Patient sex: M
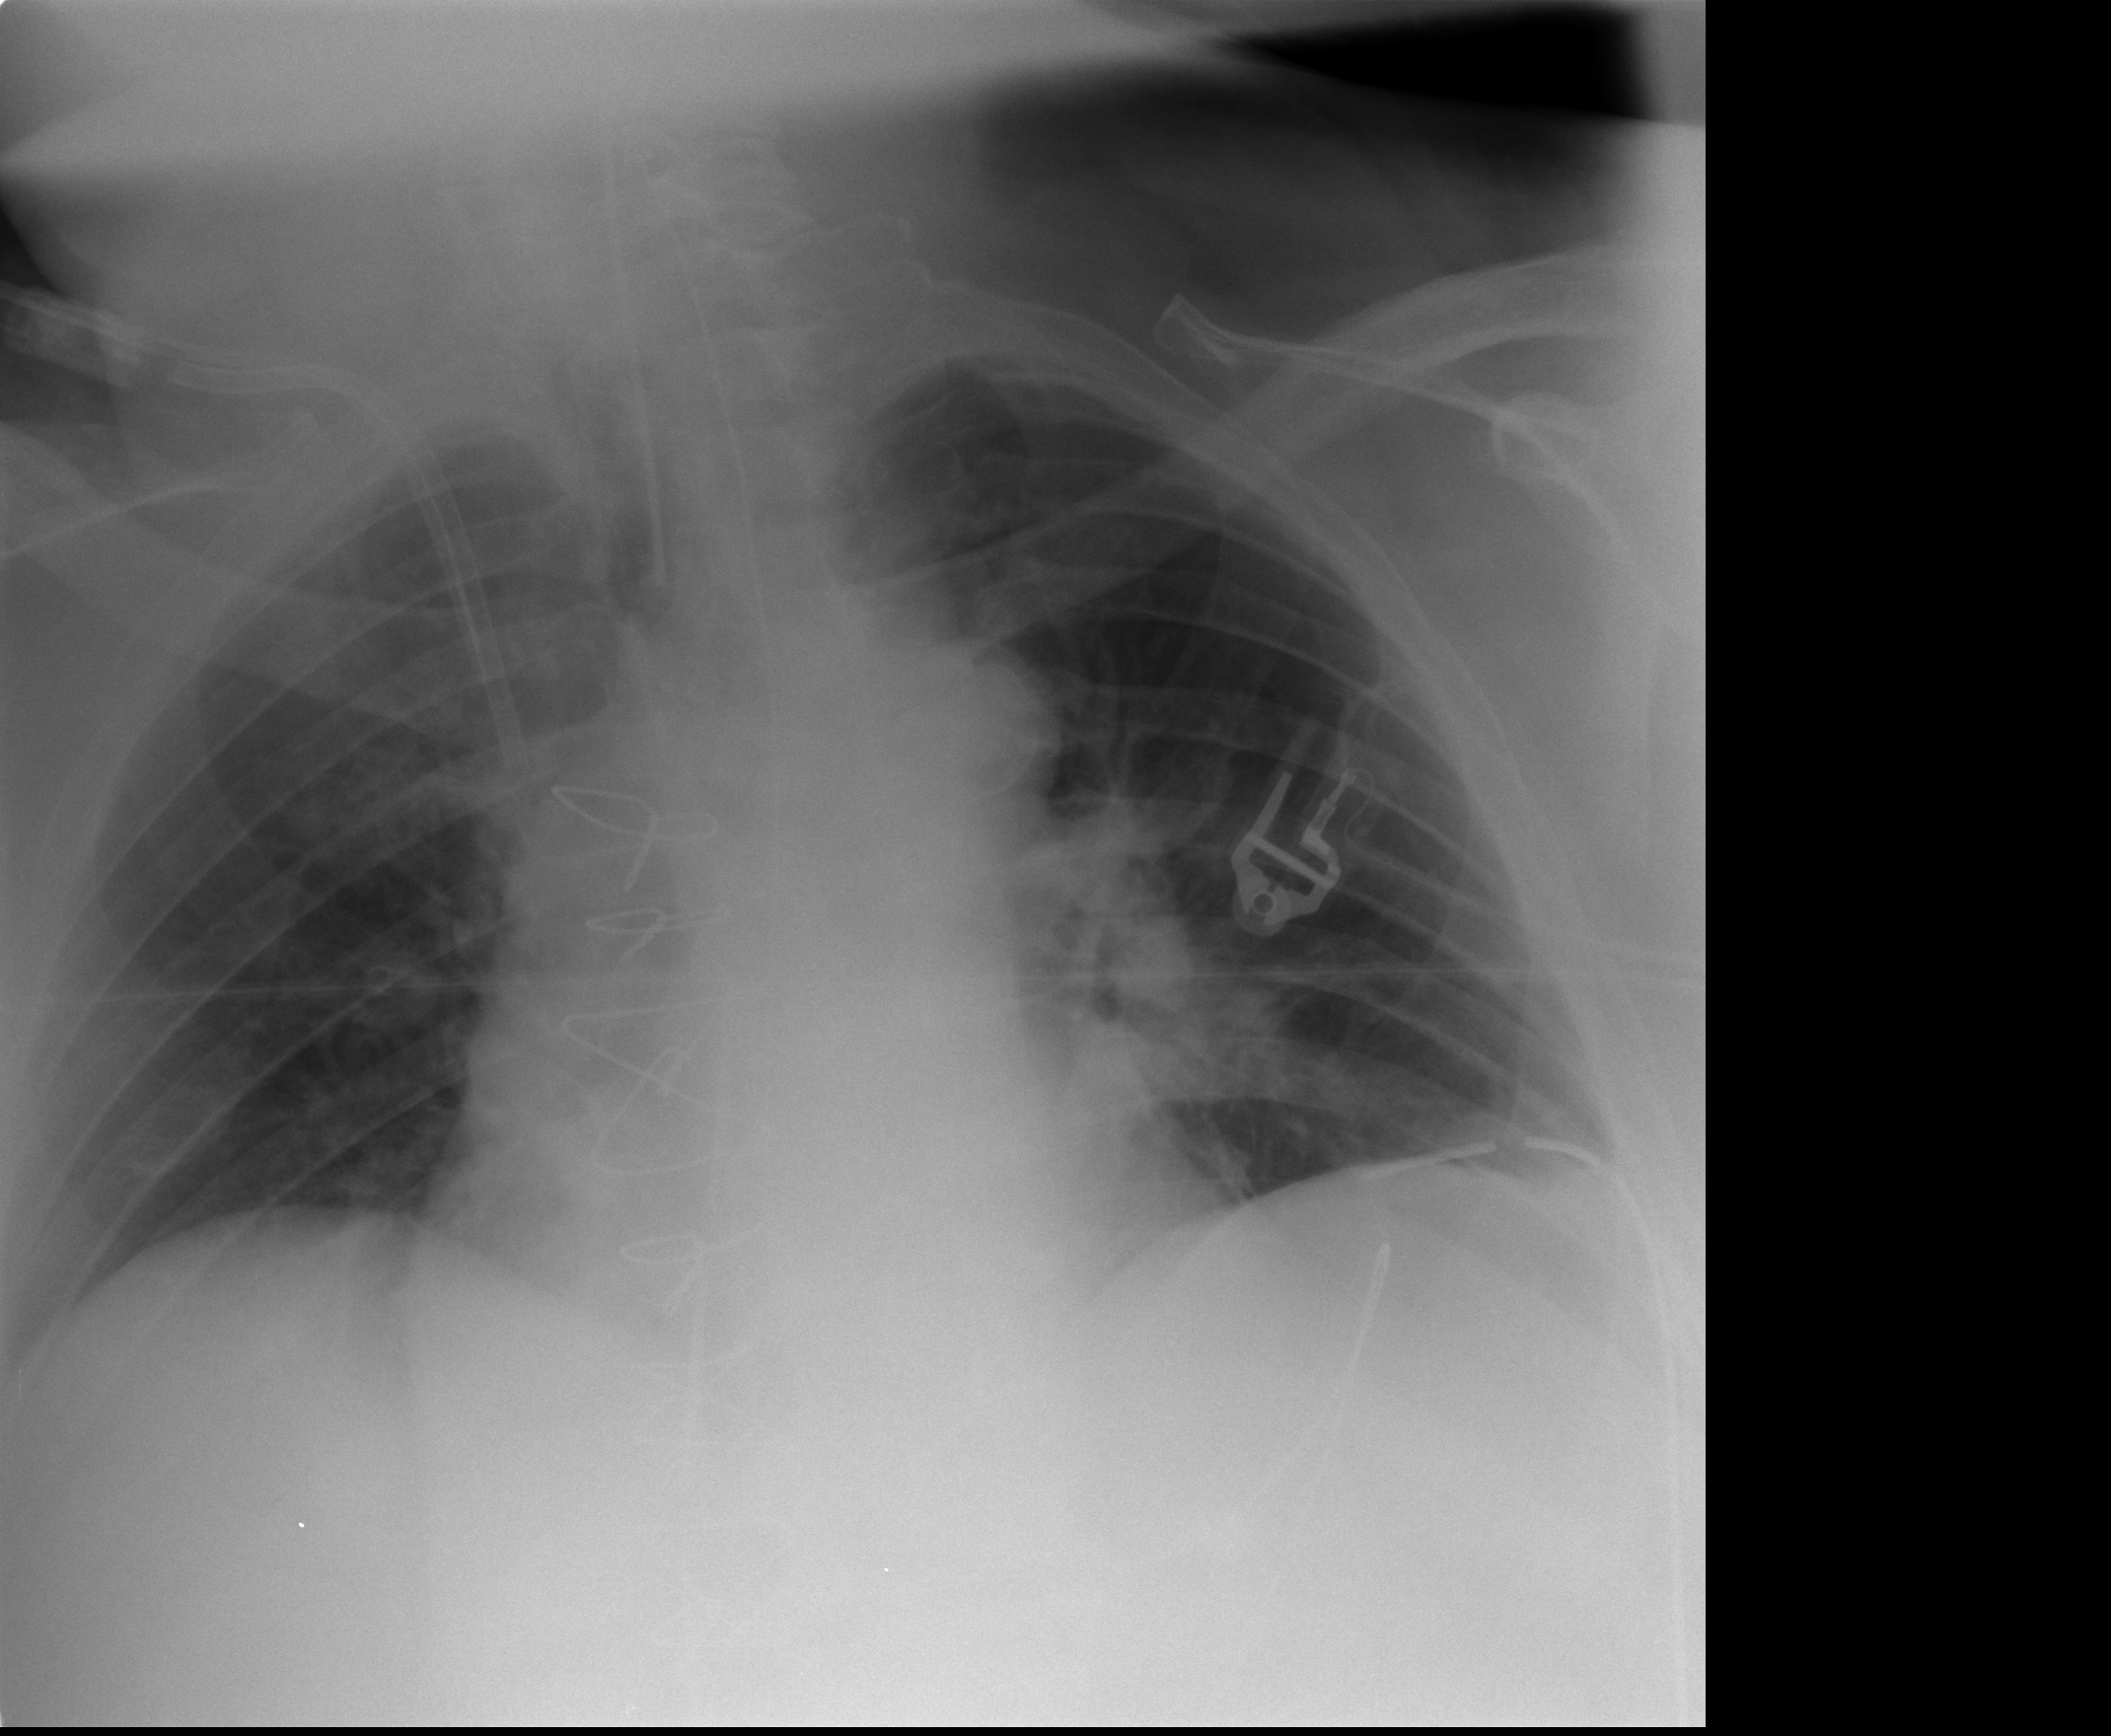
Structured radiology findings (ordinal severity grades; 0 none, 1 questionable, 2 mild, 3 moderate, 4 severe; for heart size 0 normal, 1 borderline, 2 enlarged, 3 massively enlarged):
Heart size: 2
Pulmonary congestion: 1
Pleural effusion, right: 0
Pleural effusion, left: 2
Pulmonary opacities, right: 0
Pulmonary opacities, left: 1
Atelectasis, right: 1
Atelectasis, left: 2